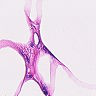
Metastatic tissue present: no